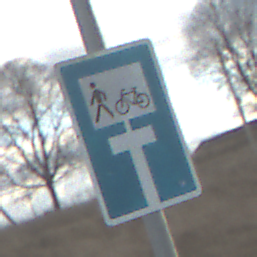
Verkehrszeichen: SackgasseRadverkehrFussgaengerDurchlaessig
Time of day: SunriseSunset
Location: Outdoor (RoadRail)
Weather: PartlyCloudy
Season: NotSpecified
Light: Natural